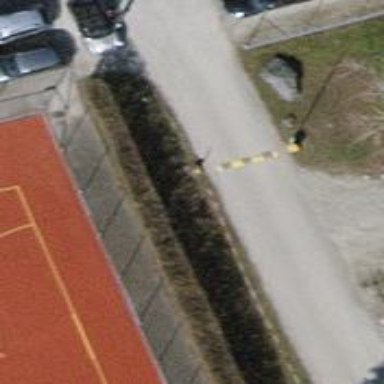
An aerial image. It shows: Lift gate barrier.